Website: lowes
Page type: order-returns
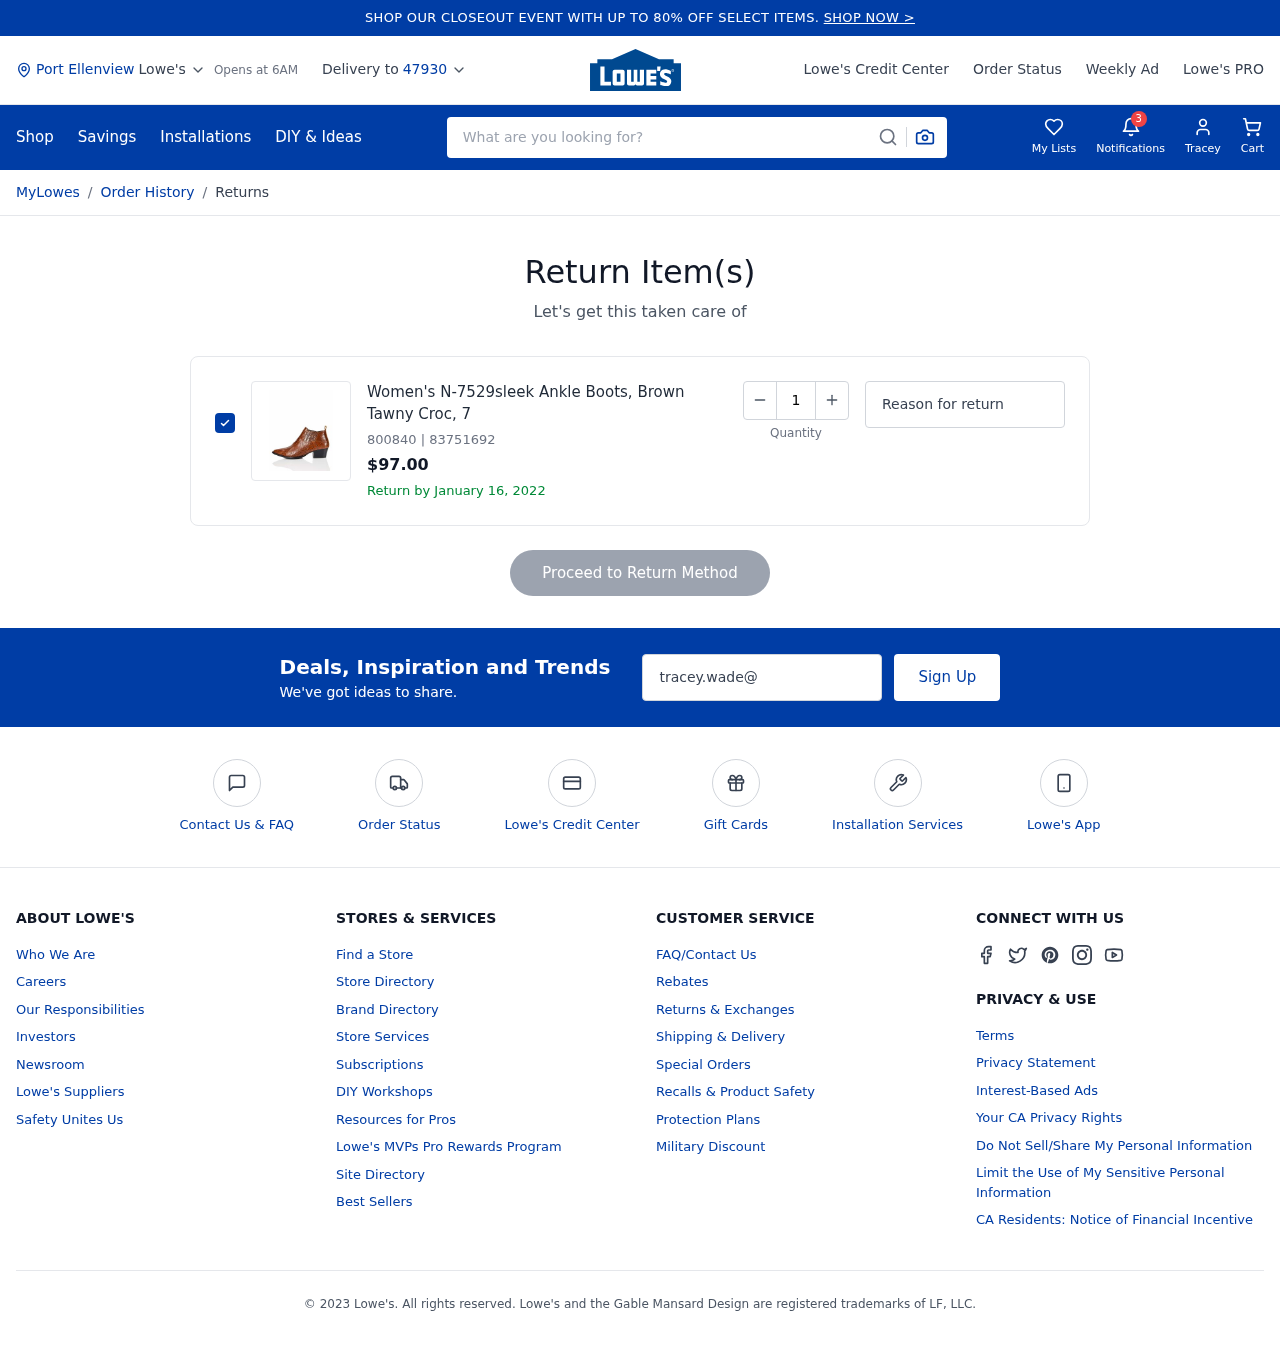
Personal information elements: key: PII_CITY
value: Port Ellenview
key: PII_FIRSTNAME
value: Tracey
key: PII_POSTCODE
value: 47930
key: PII_EMAIL
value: tracey.wade@hotmail.com
Product elements: key: PRODUCT1_NAME
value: Women's N-7529sleek Ankle Boots, Brown Tawny Croc, 7
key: PRODUCT1_PRICE
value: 97
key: PRODUCT1_ITEM_NUMBER
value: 800840
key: PRODUCT1_MODEL_NUMBER
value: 83751692
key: PRODUCT1_QUANTITY
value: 1
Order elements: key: ORDER_RETURN_BY_DATE
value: January 16, 2022